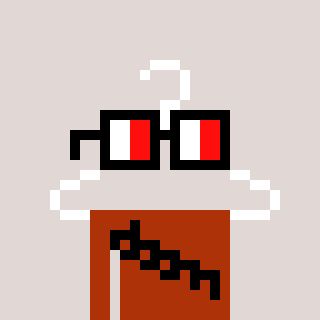
a pixel art character with square glasses with black frames and red eyes, a hanger-shaped head and a hotbrown-colored body on a warm background